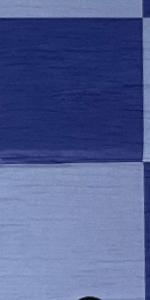
Label: Empty